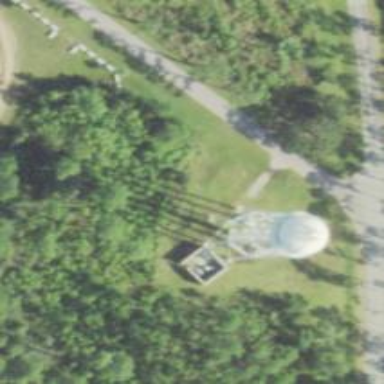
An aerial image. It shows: Water tower that is man-made.